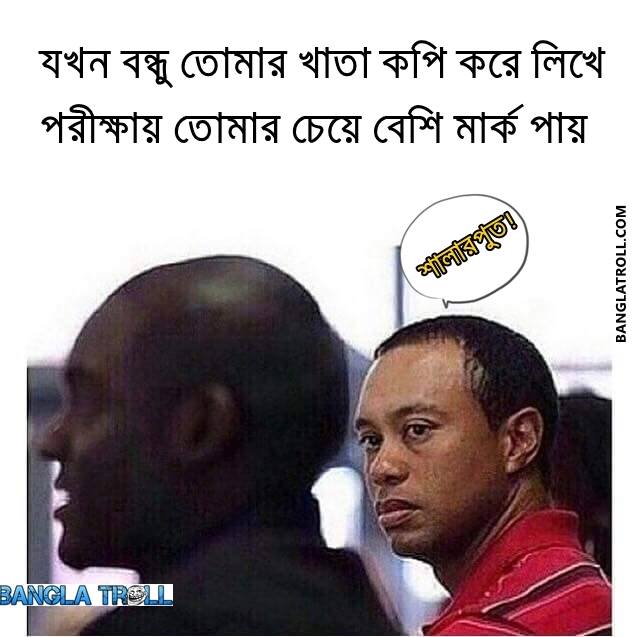
Text: যখন বন্ধু তোমার খাতা কপি করে লিখে পরীক্ষায় তোমার চেয়ে বেশি মার্ক পায় শালারপুত!
Label: Non Hate